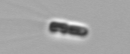
Label: Chaetoceros_subtilis